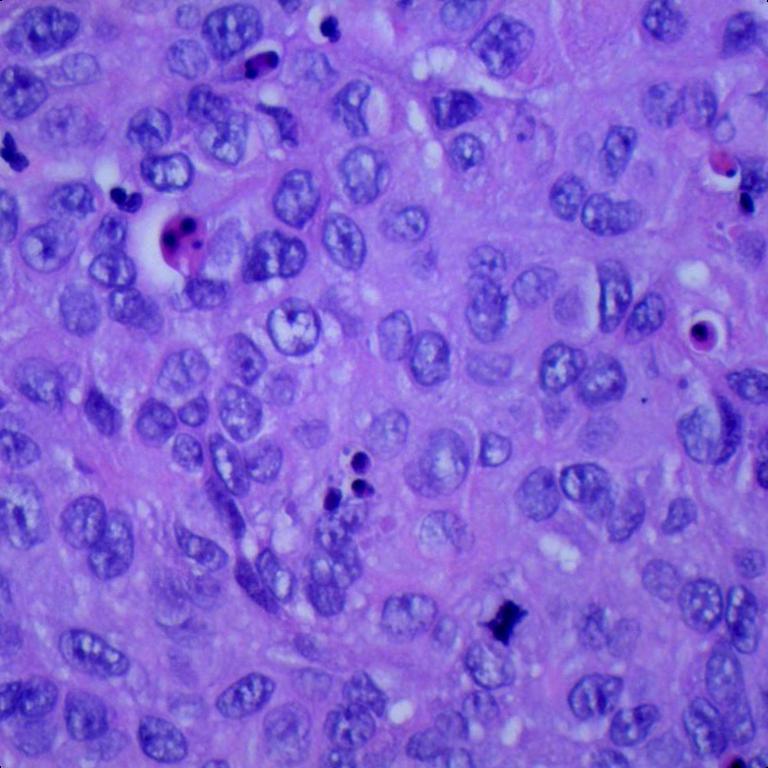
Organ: lung
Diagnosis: squamous carcinomas